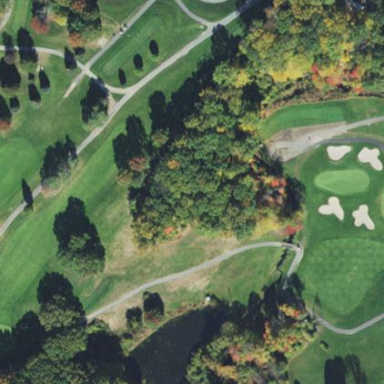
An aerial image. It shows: Water hazard in golf course. The hazard is natural water feature.